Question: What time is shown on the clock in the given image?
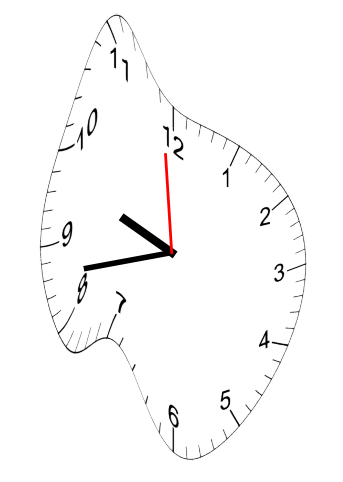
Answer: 09:42:59